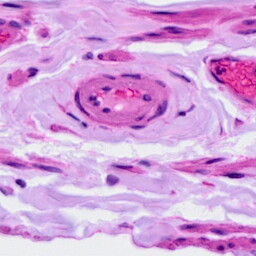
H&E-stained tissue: Ovarian